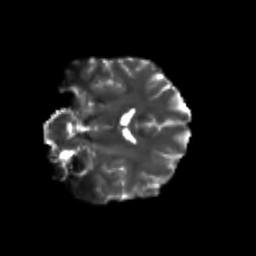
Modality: T2w
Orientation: coronal
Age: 23
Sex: male
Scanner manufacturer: siemens
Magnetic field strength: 3 T
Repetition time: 3.5 s
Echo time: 0.113 s